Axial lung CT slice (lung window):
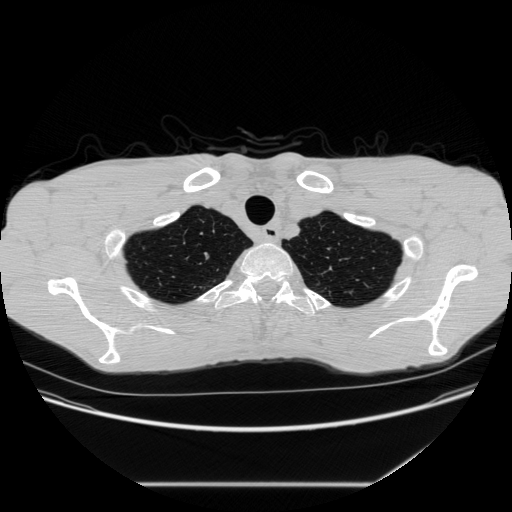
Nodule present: yes
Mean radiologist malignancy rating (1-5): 2